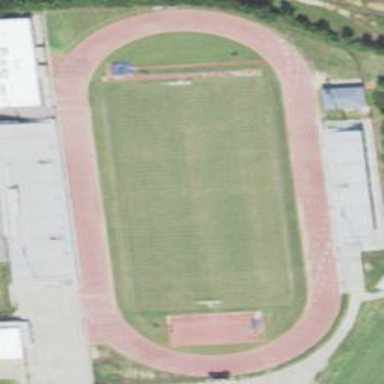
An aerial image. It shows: Pitch for American football.